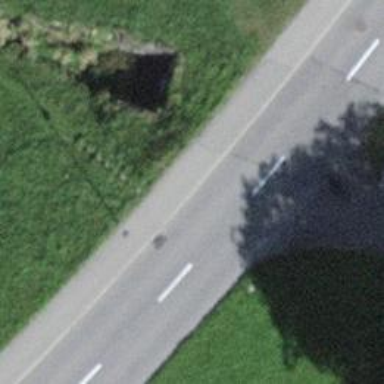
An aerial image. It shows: Asphalt road classified as tertiary.